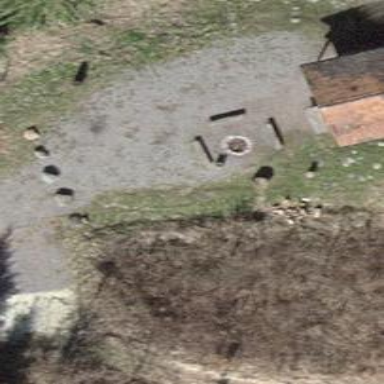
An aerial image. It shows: BBQ amenity.